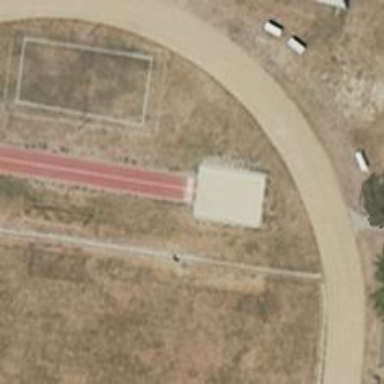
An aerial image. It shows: Athletics track located in leisure land area.